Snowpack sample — Rabbit Ears Pass, Jackson County, Colorado, USA (12/17/25, 1:08 PM MST)
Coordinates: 40.387, -106.625
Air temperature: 34 °F
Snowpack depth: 46 cm
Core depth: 30 cm
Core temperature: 24.8 °F
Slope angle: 6°, slope face: 165°
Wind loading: medium
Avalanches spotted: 0
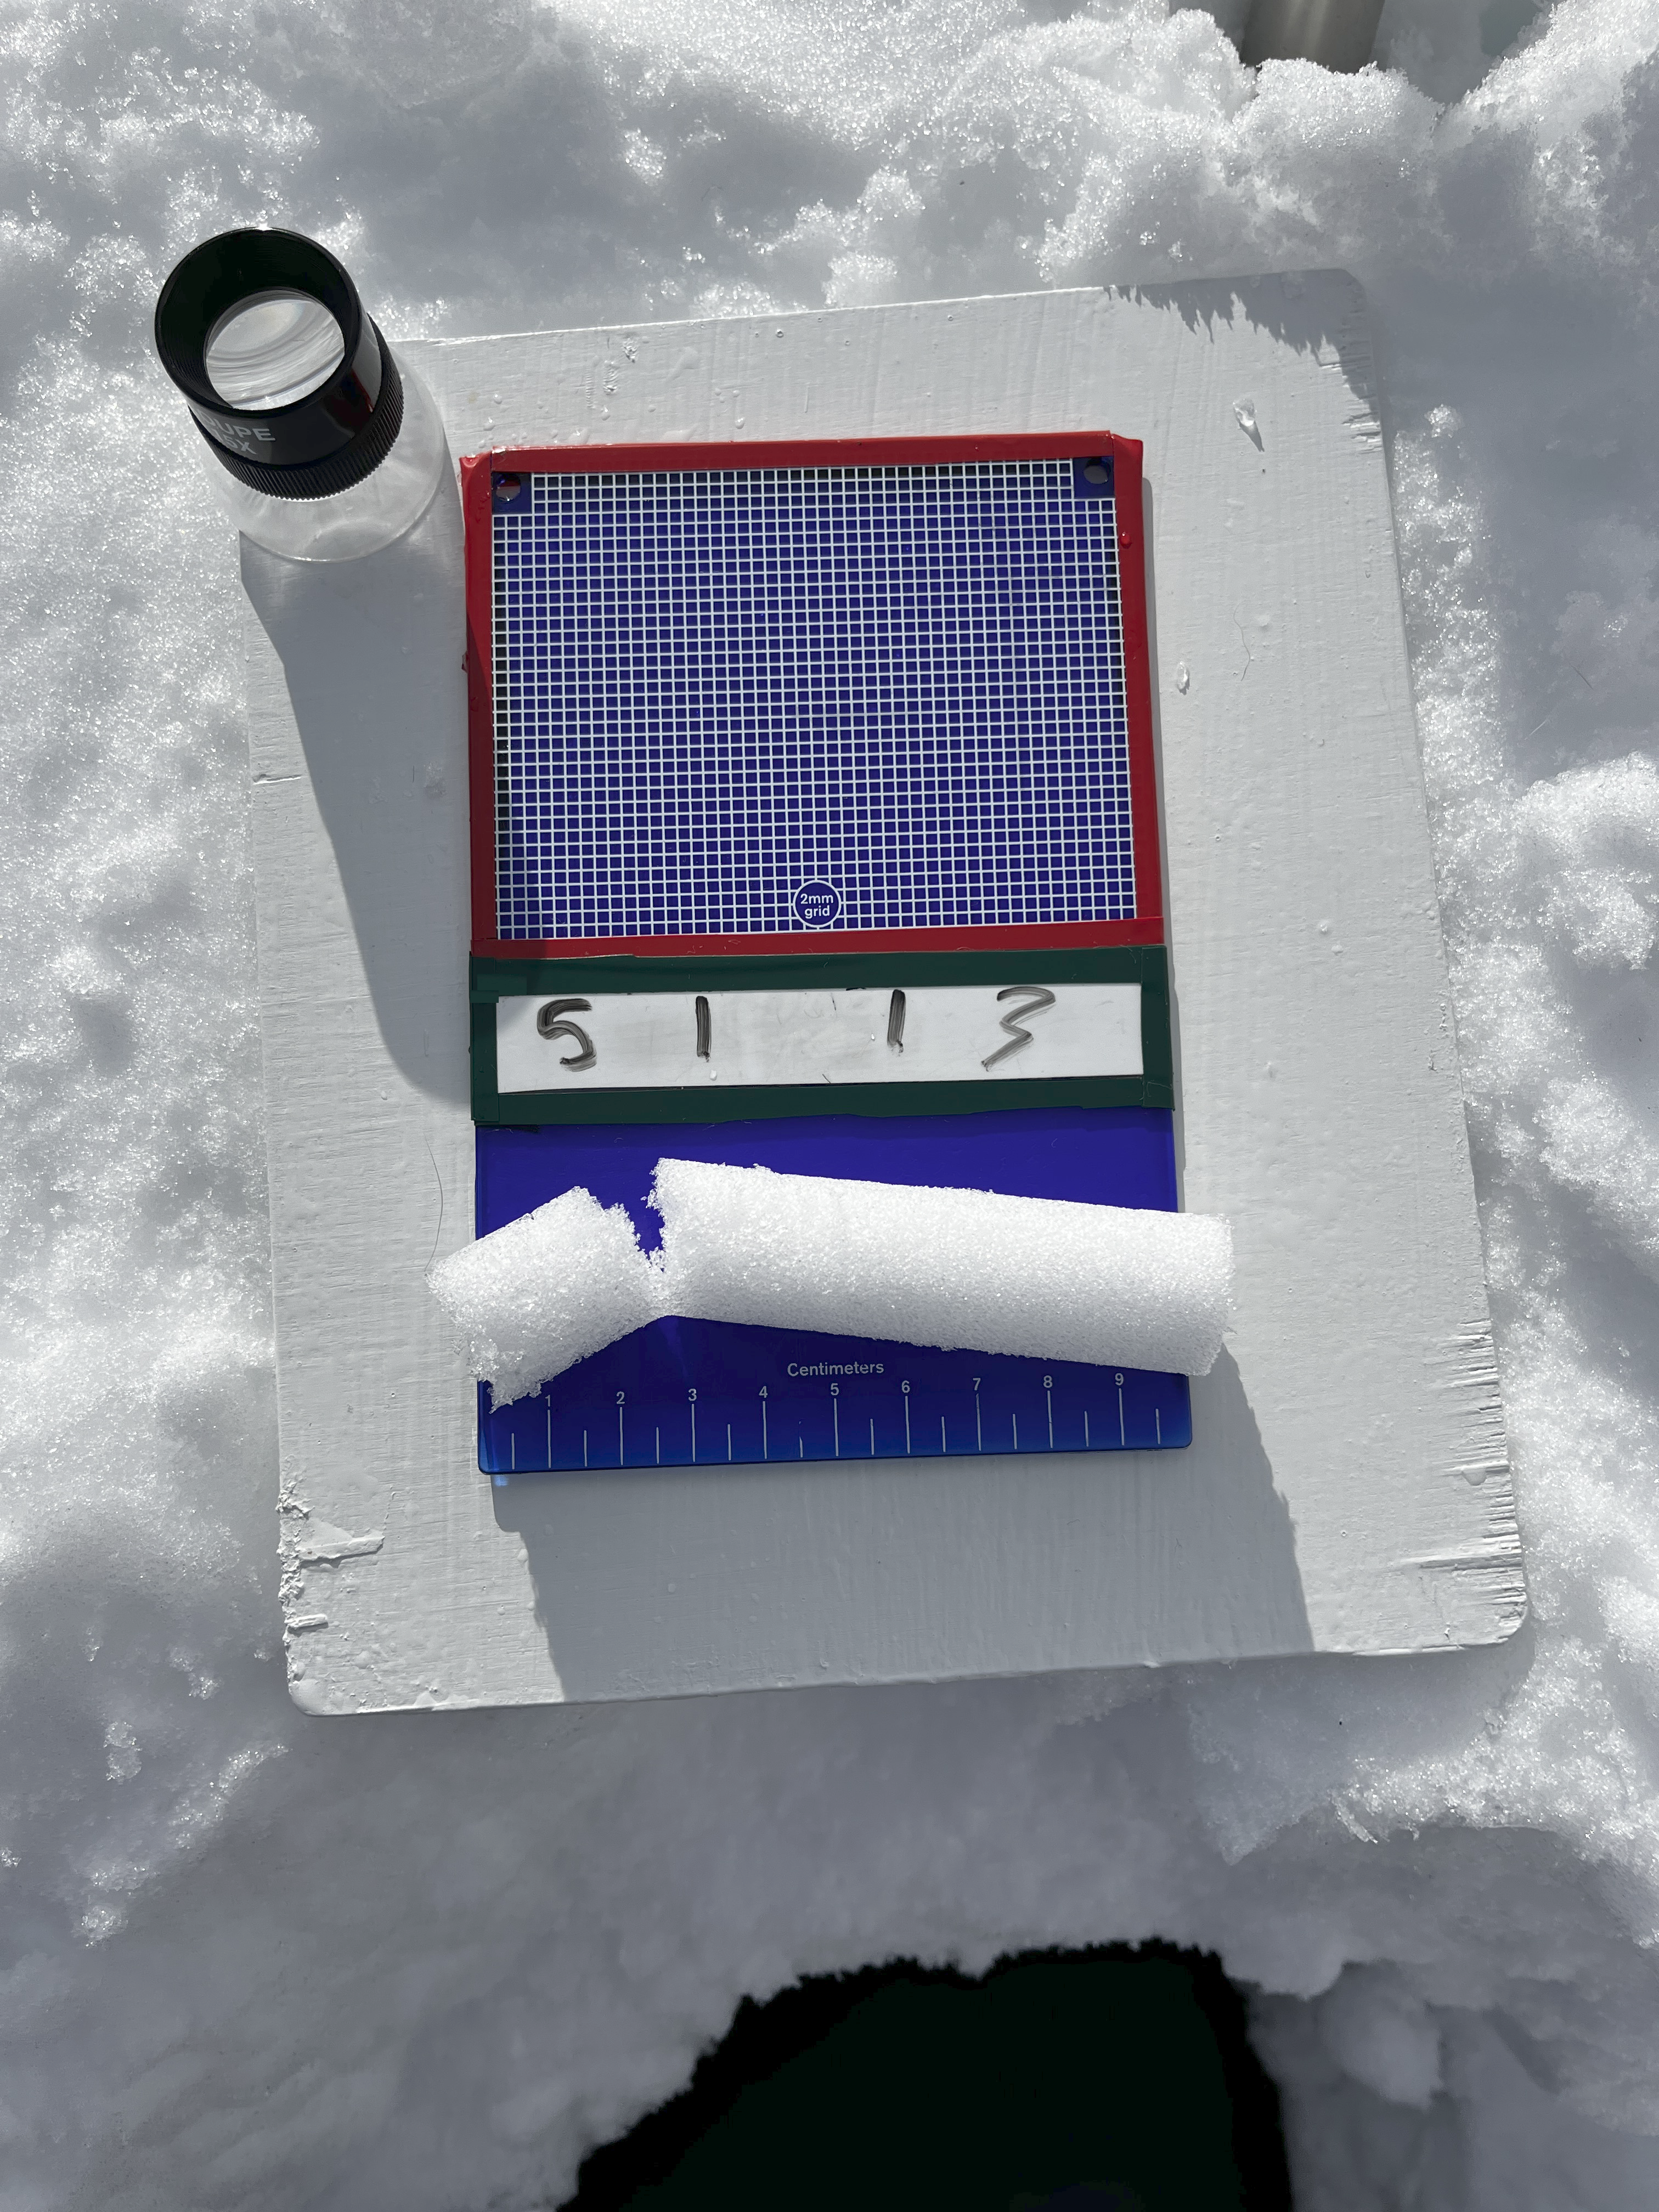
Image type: crystal_card
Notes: No avalanches spotted nearby, although collected in a meadowy area with minimal risk on this face of the pass.